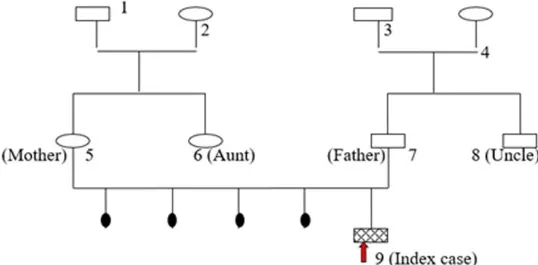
the family tree (1): non-insulin dependent diabetes (2): iron deficiency anemia (3): MTA (4): renal MTA (5): HbAS heterozygous (6): myopia (9): index case (agammaglobulinemia probably related to X).
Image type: pathology (immunostaining)